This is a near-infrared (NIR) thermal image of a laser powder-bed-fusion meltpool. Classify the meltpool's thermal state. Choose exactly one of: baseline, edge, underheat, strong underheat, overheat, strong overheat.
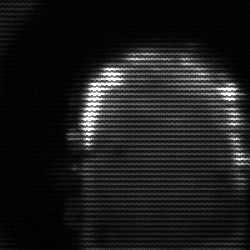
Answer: baseline